Question: I'm using below code to share the content (from 'UITextView', 'UIImageView') through twitter
'''
-(void)shareViaTweet:(NSString *)shareMessage{
if ([SLComposeViewController isAvailableForServiceType:SLServiceTypeTwitter])
{
SLComposeViewController *tweetSheet = [SLComposeViewController composeViewControllerForServiceType:SLServiceTypeTwitter];
[tweetSheet setInitialText:[NSString stringWithFormat:@"%@",shareMessage]];
if (self.imageString)
{
[tweetSheet addImage:[UIImage imageNamed:self.imageString]];
}
if (self.urlString)
{
[tweetSheet addURL:[NSURL URLWithString:self.urlString]];
}
[self presentViewController:tweetSheet animated:YES completion:nil];
}
else
{
UIAlertView *alertView = [[UIAlertView alloc]
initWithTitle:@"Sorry"
message:@"You can't send a tweet right now, make sure your device has an internet connection and you have at least one Twitter account setup"
delegate:self
cancelButtonTitle:@"OK"
otherButtonTitles:nil];
[alertView show];
}
}
'''
But I need share this, without using the pop up view (I think tweet sheet). It's happening because the below code,
'''
[self presentViewController:tweetSheet animated:YES completion:nil];
'''
When I click the button "Share" of my app, I need to post that in twitter.
Edited:
'''
- (IBAction)doneButtonClicked:(id)sender
{
ACAccountStore *account = [[ACAccountStore alloc] init];
ACAccountType *accountType = [account accountTypeWithAccountTypeIdentifier:ACAccountTypeIdentifierTwitter];
NSString *message = messageTextView.text;
//hear before posting u can allow user to select the account
NSArray *arrayOfAccons = [account accountsWithAccountType:accountType];
for(ACAccount *acc in arrayOfAccons)
{
NSLog(@"%@",acc.username); //in this u can get all accounts user names provide some UI for user to select,such as UITableview
}
NSURL *url = [NSURL URLWithString:@"https://api.twitter.com"
@"/1.1/statuses/user_timeline.json"];
NSDictionary *params = @{@"screen_name" : message,
@"forKey":@"status",
@"trim_user" : @"1",
@"count" : @"1"};
// Request access from the user to access their Twitter account
[account requestAccessToAccountsWithType:accountType options:nil completion:^(BOOL granted, NSError *error)
{
if (granted == YES)
{
// Populate array with all available Twitter accounts
NSArray *arrayOfAccounts = [account accountsWithAccountType:accountType];
if ([arrayOfAccounts count] > 0)
{
//use the first account available
ACAccount *acct = [arrayOfAccounts objectAtIndex:0]; //hear this line replace with selected account. than post it :)
SLRequest *request =
[SLRequest requestForServiceType:SLServiceTypeTwitter
requestMethod:SLRequestMethodPOST
URL:url
parameters:params];
//Post the request
[request setAccount:acct];
//manage the response
[request performRequestWithHandler:^(NSData *responseData, NSHTTPURLResponse *urlResponse, NSError *error)
{
if(error)
{
//if there is an error while posting the tweet
UIAlertView *alert = [[UIAlertView alloc]initWithTitle:@"Twitter" message:@"Error in posting" delegate:nil cancelButtonTitle:@"OK" otherButtonTitles:nil];
[alert show];
}
else
{
// on successful posting the tweet
NSLog(@"Twitter response, HTTP response: %i", [urlResponse statusCode]);
UIAlertView *alert = [[UIAlertView alloc]initWithTitle:@"Twitter" message:@"Successfully posted" delegate:nil cancelButtonTitle:@"OK" otherButtonTitles:nil];
[alert show];
}
}];
}
else
{
UIAlertView *alert = [[UIAlertView alloc]initWithTitle:@"Twitter" message:@"You have no twitter account" delegate:nil cancelButtonTitle:@"OK" otherButtonTitles:nil];
[alert show];
}
}
else
{
//suppose user not set any of the accounts
UIAlertView *alert = [[UIAlertView alloc]initWithTitle:@"Twitter" message:@"Permission not granted" delegate:nil cancelButtonTitle:@"OK" otherButtonTitles:nil];
[alert show];
}
} ];
//[widgetsHandler closeWidget:nil];
//[self postImage:shareImageView.image withStatus:messageTextView.text];
}
'''
Error

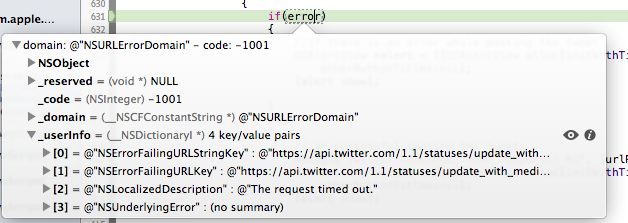
Answer: To send images u need do something like this
'''
[account requestAccessToAccountsWithType:accountType withCompletionHandler:^(BOOL granted, NSError *error)
{
if (granted == YES)
{
// Populate array with all available Twitter accounts
NSArray *arrayOfAccounts = [account accountsWithAccountType:accountType];
if ([arrayOfAccounts count] > 0)
{
//use the first account available
ACAccount *acct = [arrayOfAccounts objectAtIndex:0];
//create this request
SLRequest *postRequest = [SLRequest requestForServiceType:SLServiceTypeTwitter requestMethod:SLRequestMethodPOST URL:[NSURL URLWithString:@"https://api.twitter.com"@"/1.1/statuses/update_with_media.json"] parameters: [NSDictionary dictionaryWithObject:message forKey:@"status"]];
UIImage *imageToPost = [UIImage imageNamed:@"image.jpg"];
NSData *imageData = UIImageJPEGRepresentation(imageToPost, 1.0f);//set the compression quality
[postRequest addMultipartData:imageData withName:@"media" type:@"image/jpeg" filename:@"image.jpg"];
//set account and same as above code
....
....
'''